Question: I need to setup a Window sheduled task passing in the lauch folder,
but looking at the official documentation i can't find how to do that.
<URL>
In the Windows Task panel it is a field named "Start in"
This is my actual command
'''
schtasks /create /tn "LogicalDOC backup simple" /tr "C:\LogicalDOC-btool3ackup.bat" /sc daily /st 02:00:00
'''
Actually this command doesn't work because it must be executed from folder C:\LogicalDOC-btool3
Here is an image of the Task Action properties that actually work, but my need is to setup it from command line or by using something different (VB script or Powershell script)

I tried to create the task using the /V1 option and I have to say that the working directory (Start in) has been populated, only that the system required me username and password of the user.
I've followed the suggestion of this post
<URL>
I'd like to know if it's possible to specify, during task creation, to execute by the current user without passing it in the launch options, or if it's possible to run the task as SYSTEM user
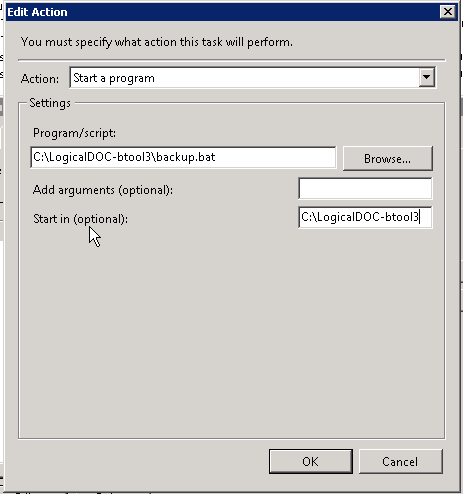
Answer: as you have created the task in the UI ( your screenshot), you can export it's properties to XML (right clik, export).
Then you van import this xml using 'schtasks /create /XML path/to/taskprop.xml ...'